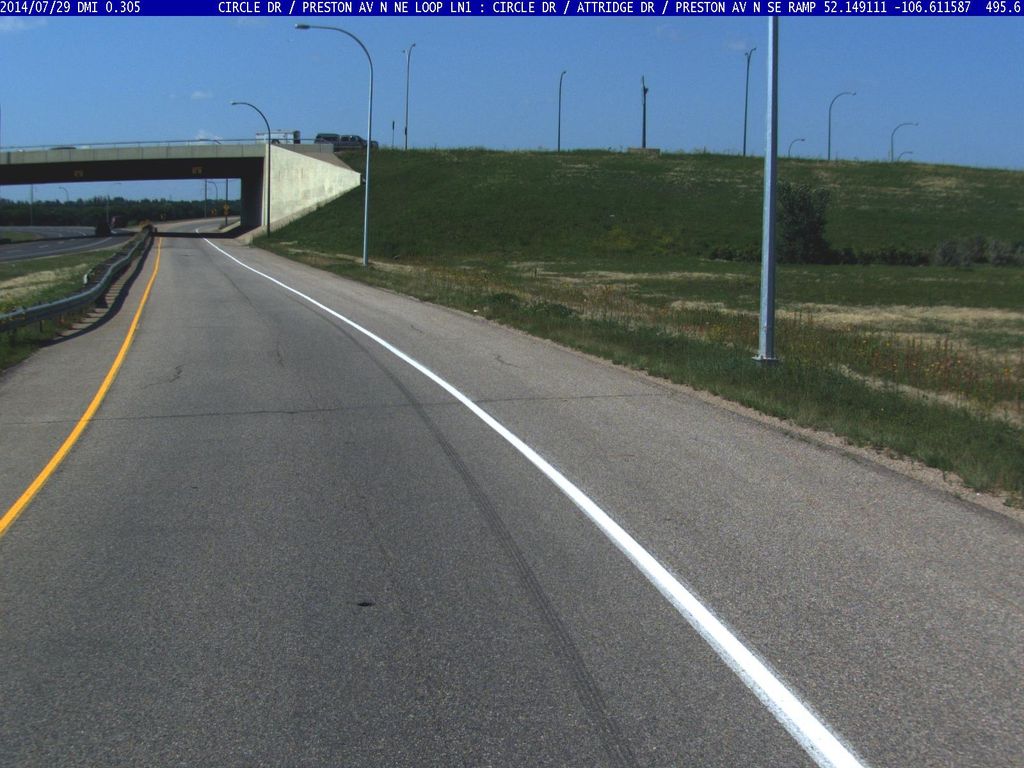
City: saskatoon